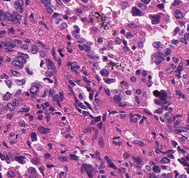
Tumor epithelial tissue: yes
Tumor-associated stroma tissue: yes
Normal tissue: no